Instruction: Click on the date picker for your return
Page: home
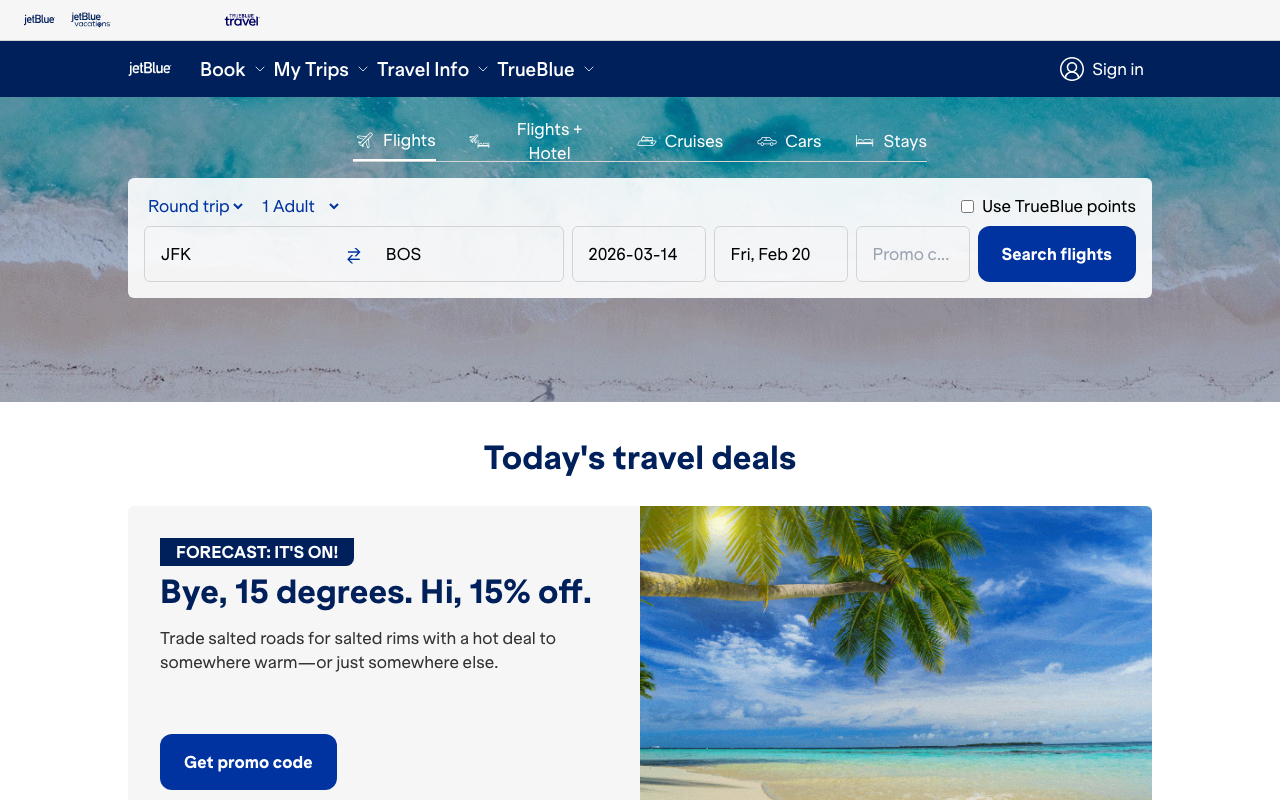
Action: click